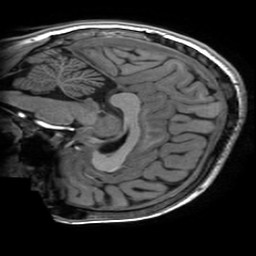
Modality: T1w
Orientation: sagittal
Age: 30
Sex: female
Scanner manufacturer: ge
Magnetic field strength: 3 T
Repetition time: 0.00724 s
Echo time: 0.0027 s